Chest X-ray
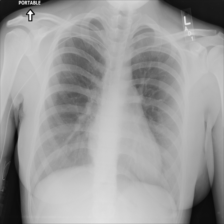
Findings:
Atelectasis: negative
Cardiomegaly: negative
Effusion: negative
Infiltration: negative
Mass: negative
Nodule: negative
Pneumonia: negative
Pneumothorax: negative
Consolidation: negative
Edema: negative
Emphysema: negative
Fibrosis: negative
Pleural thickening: negative
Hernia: negative